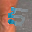
Label: 5